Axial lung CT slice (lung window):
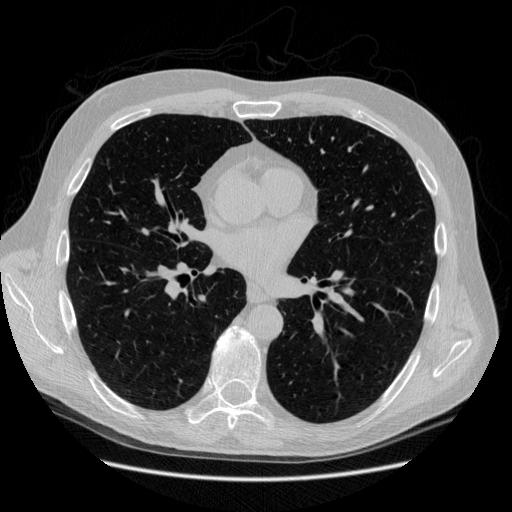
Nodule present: no